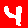
Digit: 4